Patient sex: F
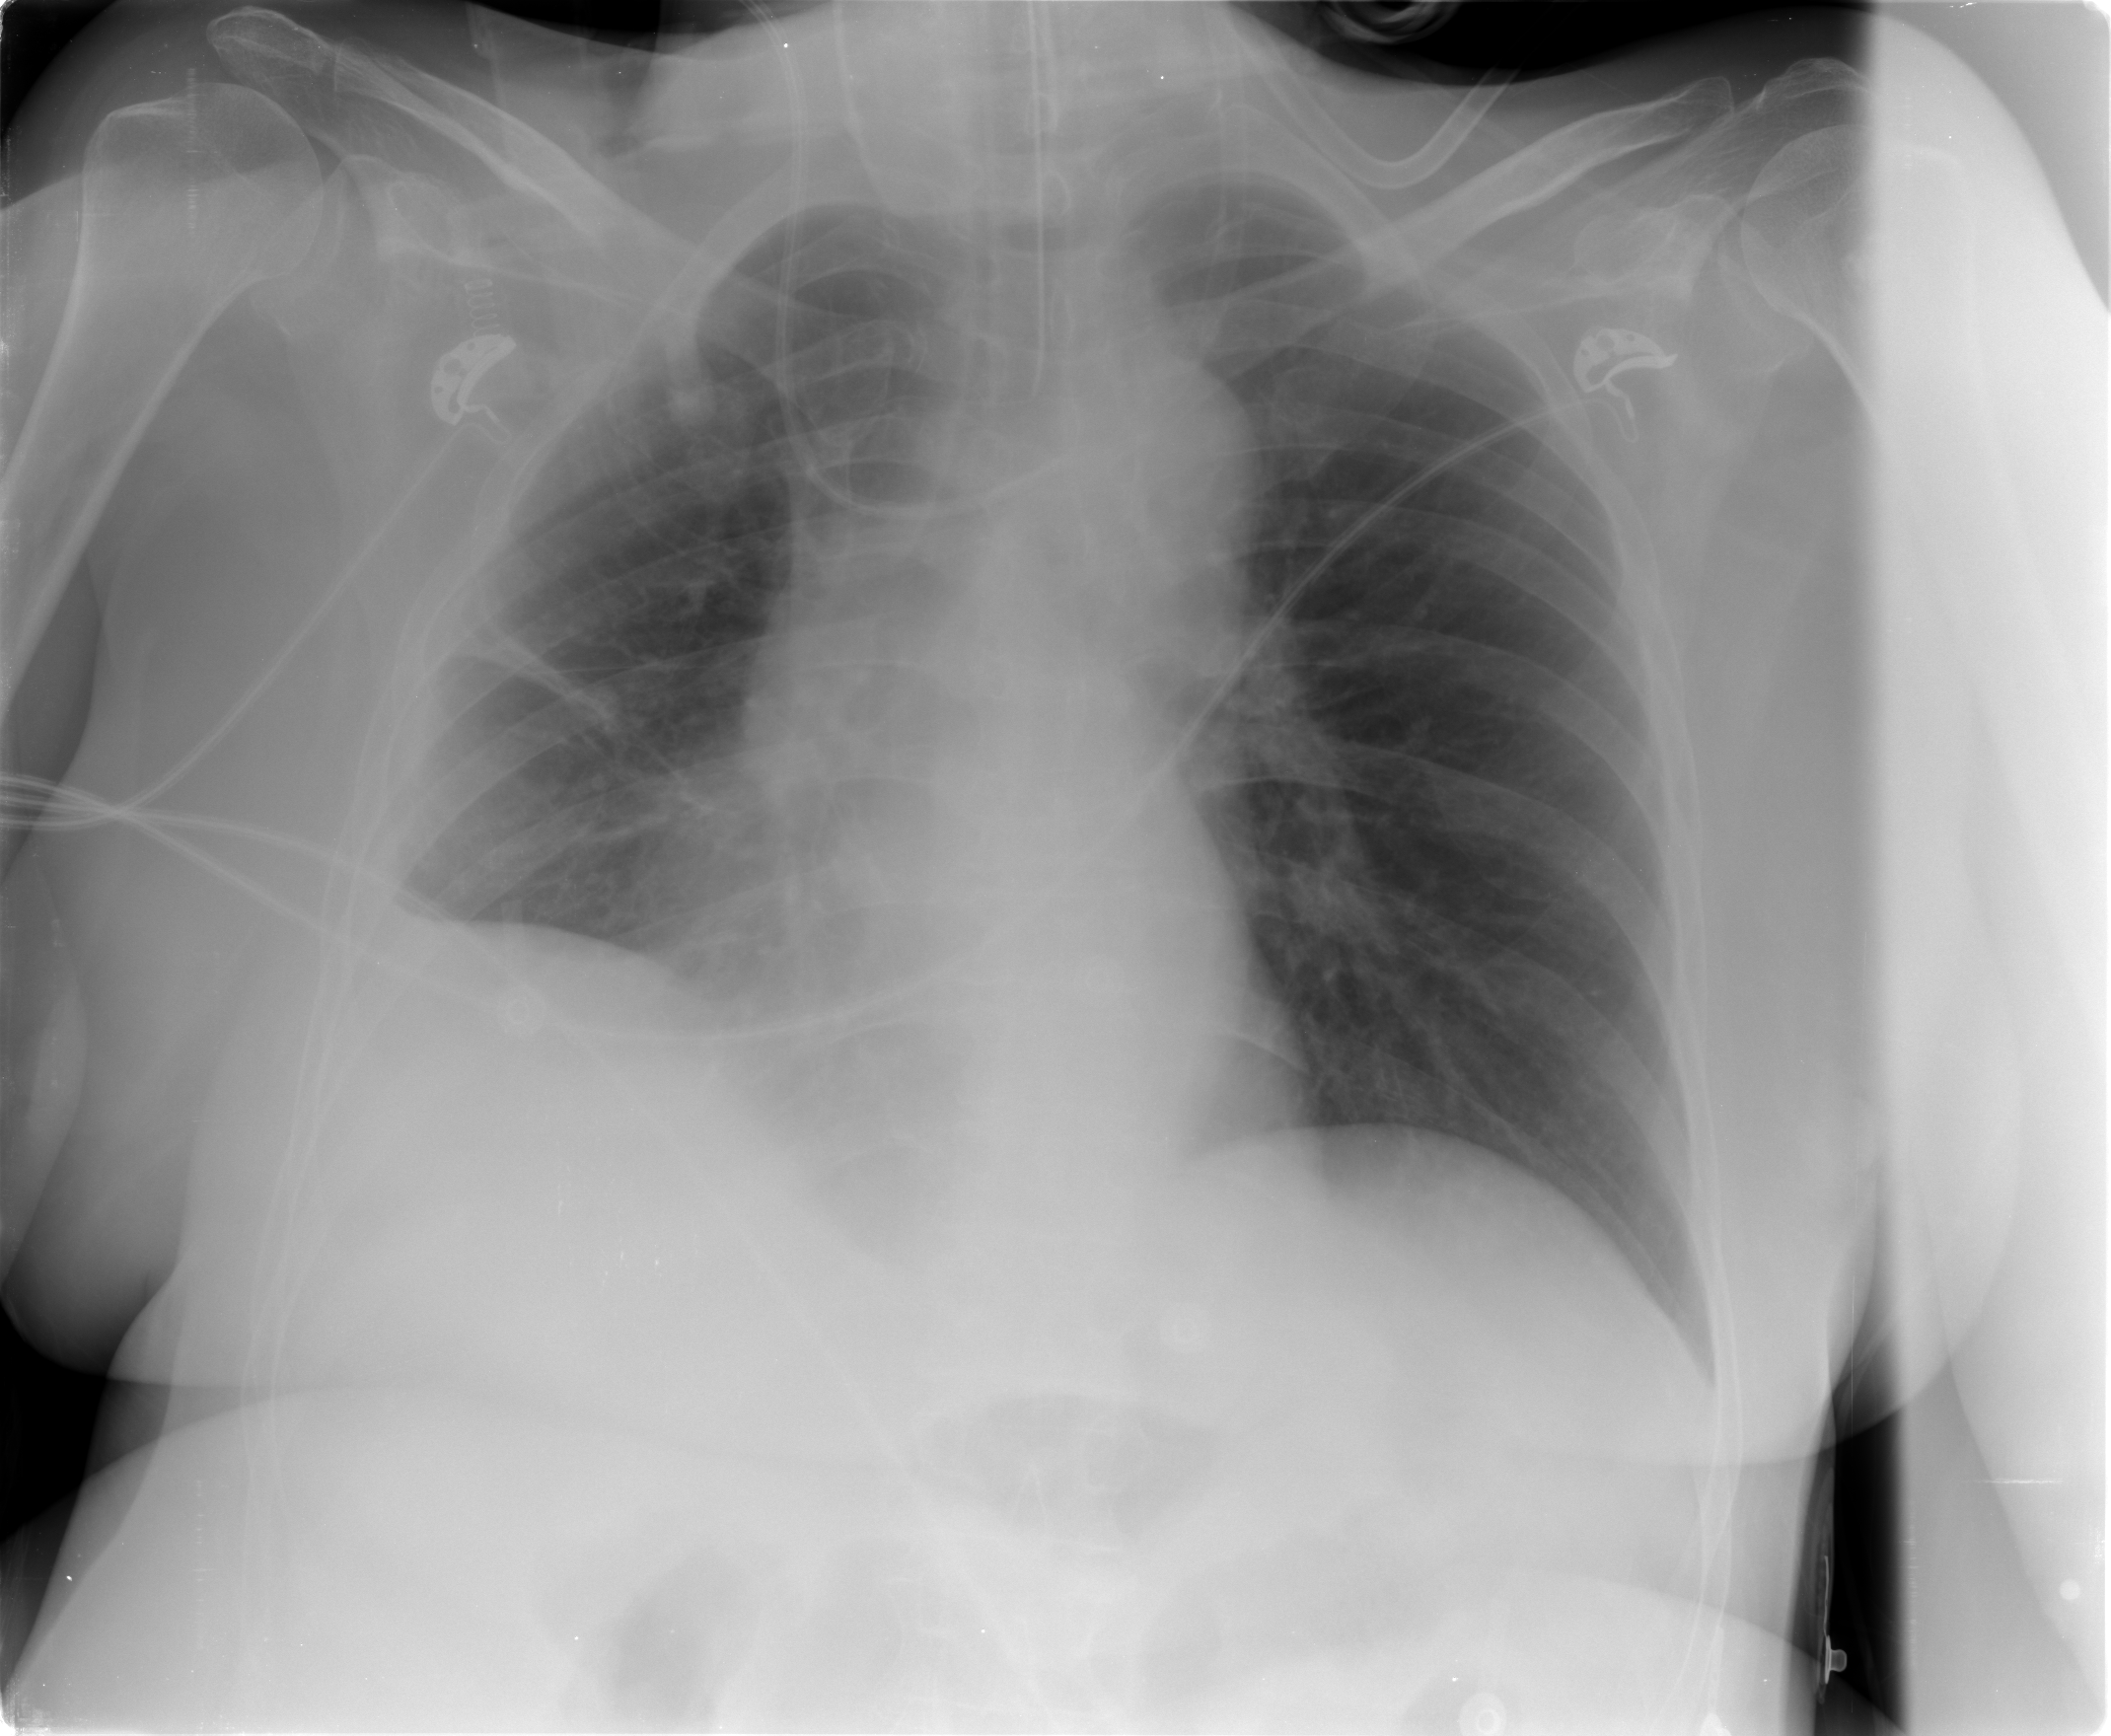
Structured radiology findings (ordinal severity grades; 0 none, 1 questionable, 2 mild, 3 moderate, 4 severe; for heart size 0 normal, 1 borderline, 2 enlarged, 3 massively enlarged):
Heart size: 0
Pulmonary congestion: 1
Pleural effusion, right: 3
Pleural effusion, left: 0
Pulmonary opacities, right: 0
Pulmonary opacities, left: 0
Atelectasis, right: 3
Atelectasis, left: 0